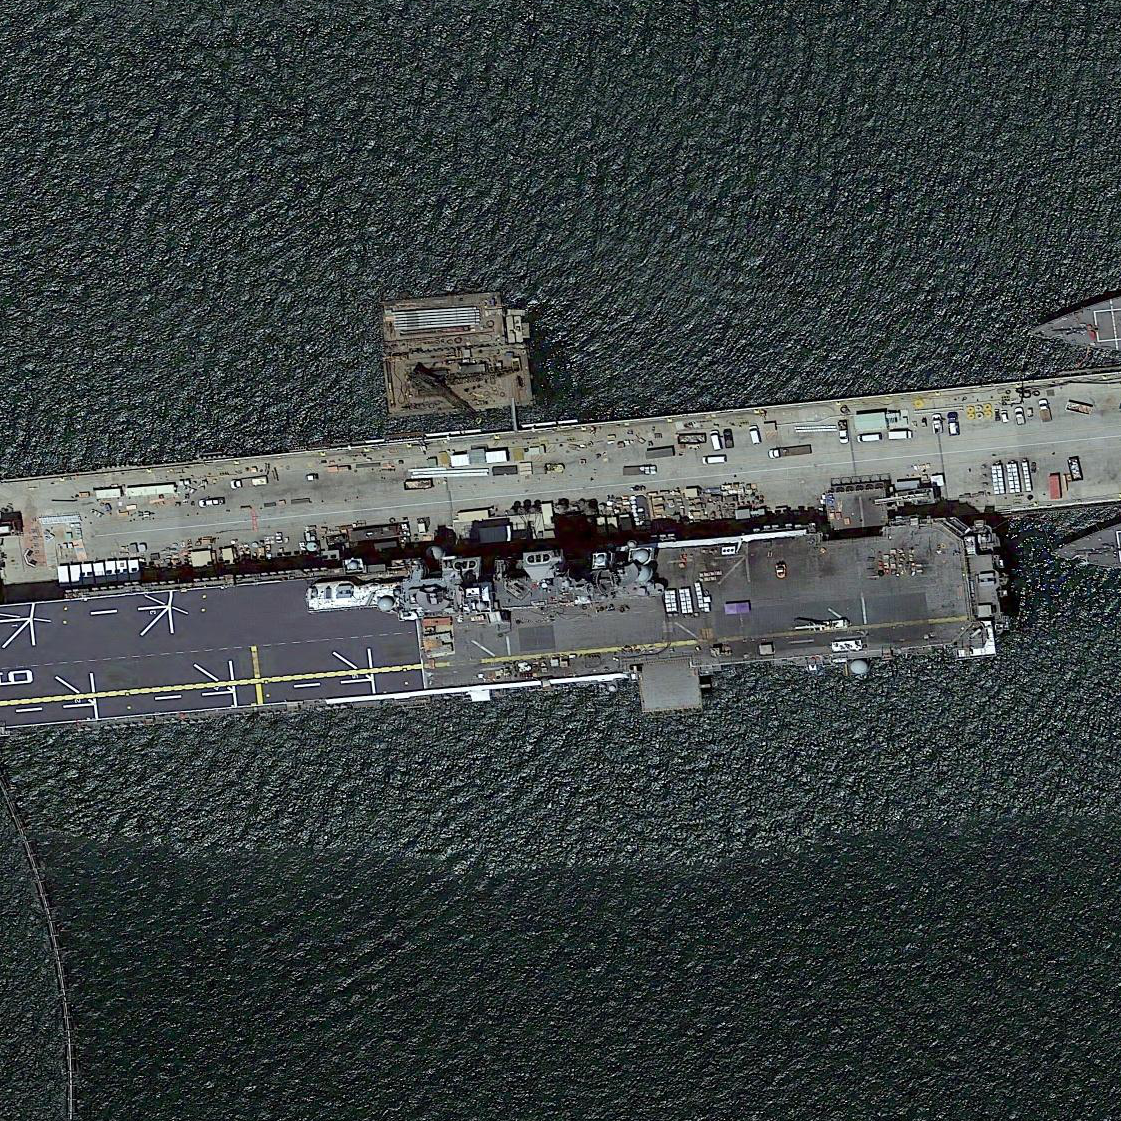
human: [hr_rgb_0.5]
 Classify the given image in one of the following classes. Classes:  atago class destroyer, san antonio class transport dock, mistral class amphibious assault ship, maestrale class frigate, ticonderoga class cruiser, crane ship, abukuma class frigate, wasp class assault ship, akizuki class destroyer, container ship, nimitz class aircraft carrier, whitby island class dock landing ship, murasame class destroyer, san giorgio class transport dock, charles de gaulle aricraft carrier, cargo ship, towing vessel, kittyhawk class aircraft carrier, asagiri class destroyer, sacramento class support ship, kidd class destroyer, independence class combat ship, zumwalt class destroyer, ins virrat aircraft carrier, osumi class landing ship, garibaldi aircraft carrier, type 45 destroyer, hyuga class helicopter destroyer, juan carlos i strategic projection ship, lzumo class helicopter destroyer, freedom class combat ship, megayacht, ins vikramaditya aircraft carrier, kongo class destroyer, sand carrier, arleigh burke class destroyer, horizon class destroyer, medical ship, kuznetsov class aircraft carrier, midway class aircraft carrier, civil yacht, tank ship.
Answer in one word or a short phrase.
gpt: Wasp class assault ship